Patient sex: F
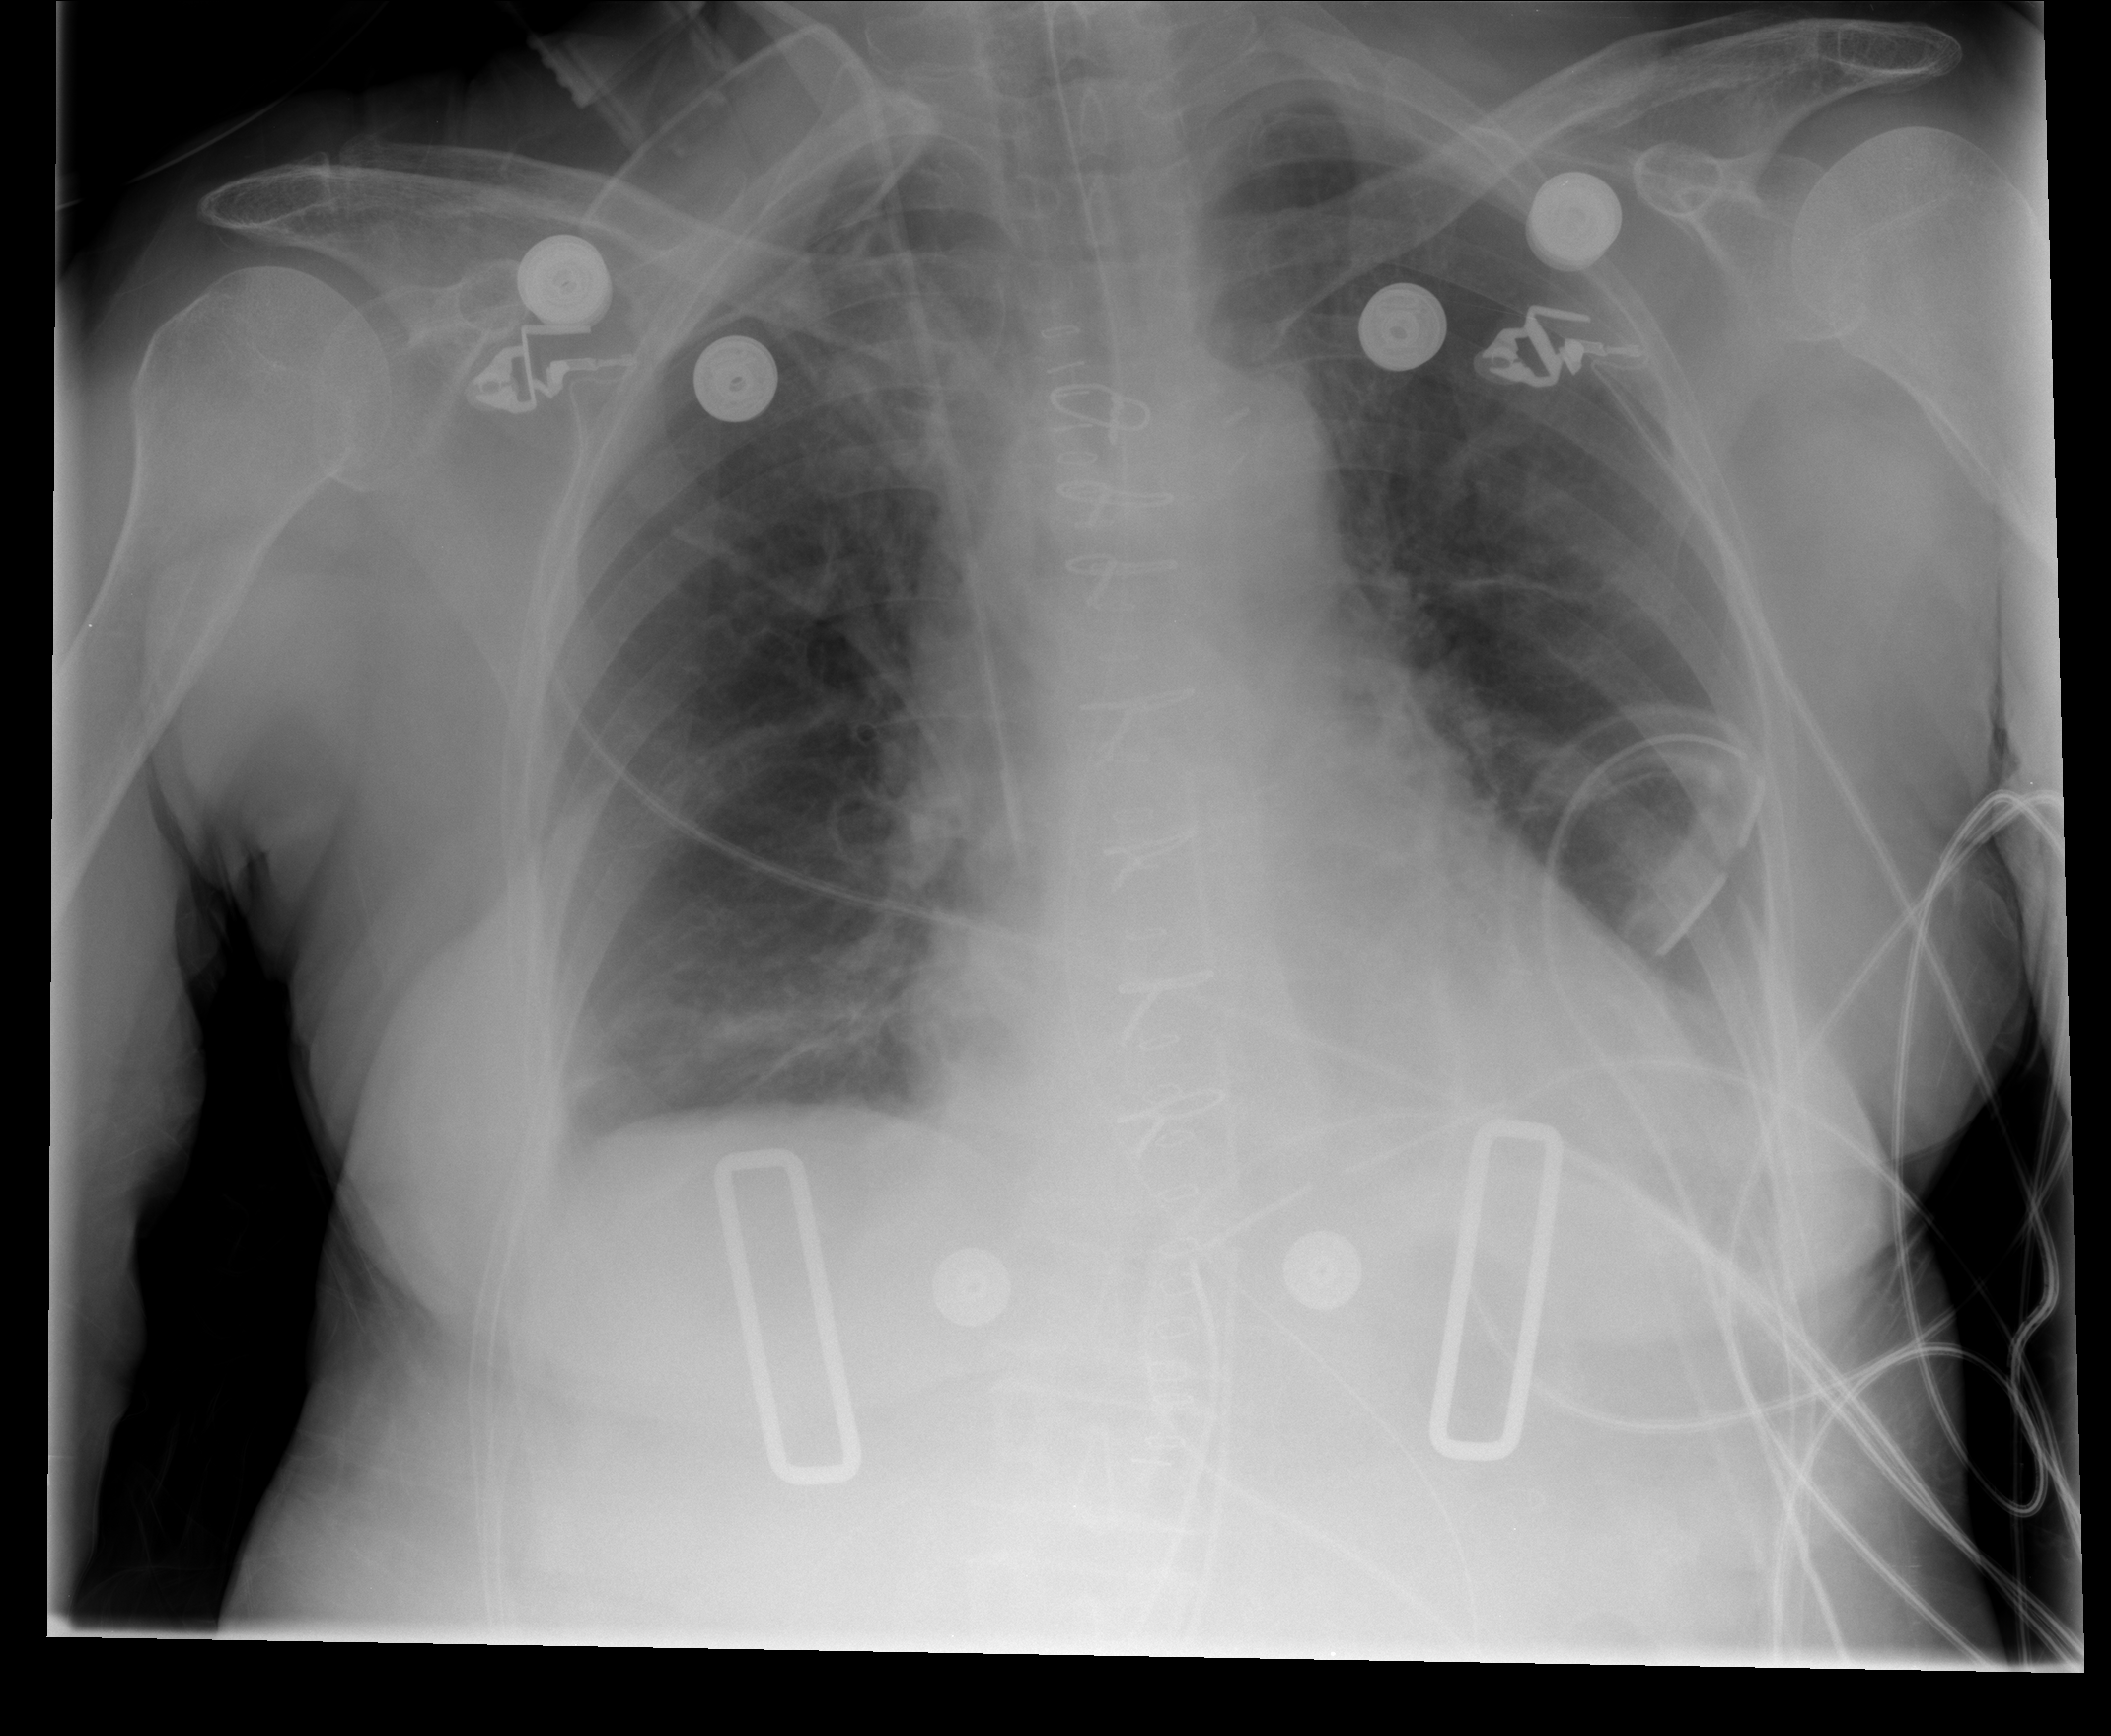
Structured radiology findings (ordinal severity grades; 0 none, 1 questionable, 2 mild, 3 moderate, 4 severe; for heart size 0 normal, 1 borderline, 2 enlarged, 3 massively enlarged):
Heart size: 0
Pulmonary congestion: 0
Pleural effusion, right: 1
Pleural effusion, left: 2
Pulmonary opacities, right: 0
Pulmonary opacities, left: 0
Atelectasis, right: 2
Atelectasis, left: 2